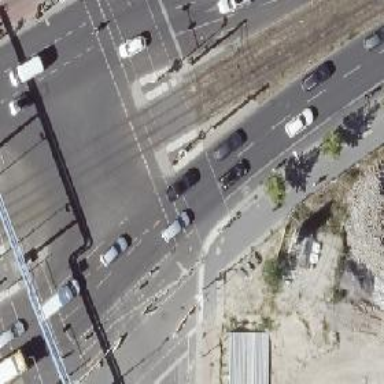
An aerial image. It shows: Footway that serves as traffic island.